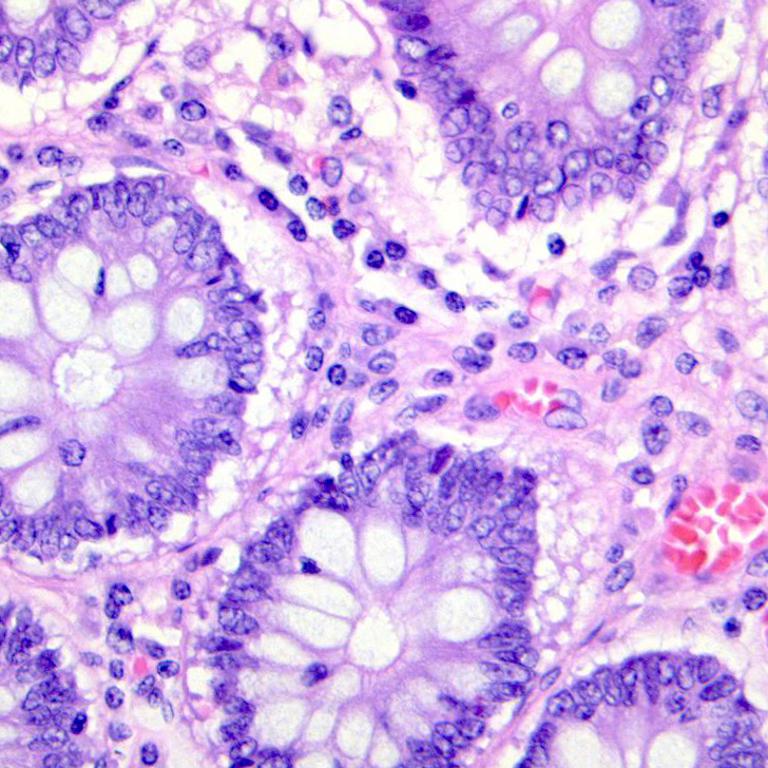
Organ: colon
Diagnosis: benign